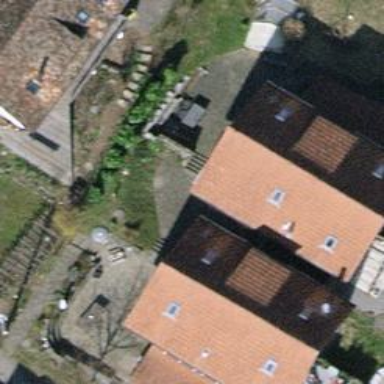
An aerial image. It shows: Detached building with gabled roof.